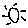
Label: sun